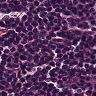
Metastatic tissue present: no